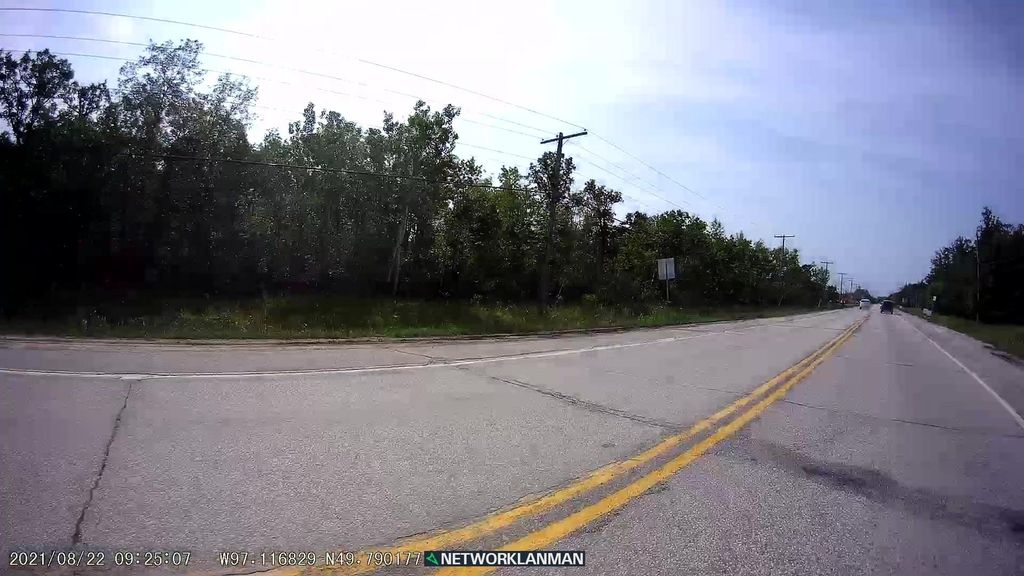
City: winnipeg